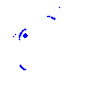
Particle: pion